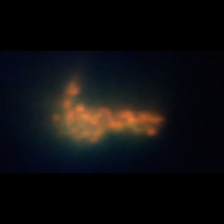
Taxon: Unknown_detritus
Group: Unknown